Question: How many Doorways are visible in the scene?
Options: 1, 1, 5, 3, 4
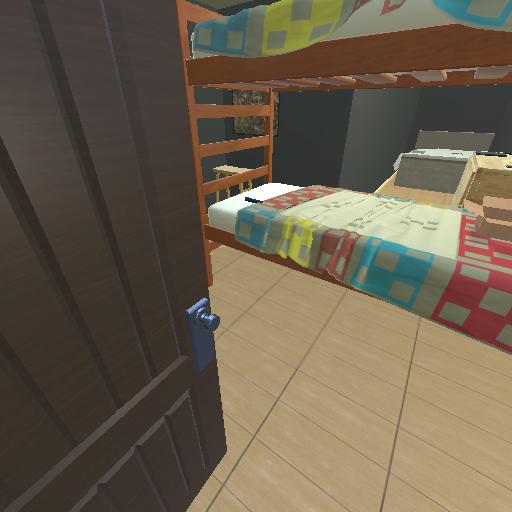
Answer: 1